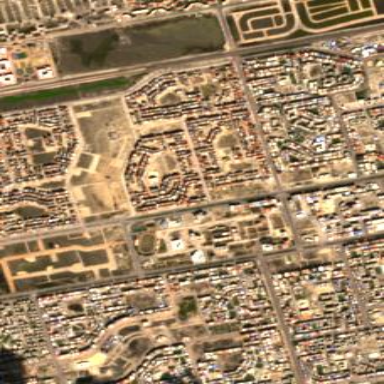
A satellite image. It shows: Residential neighbourhood.